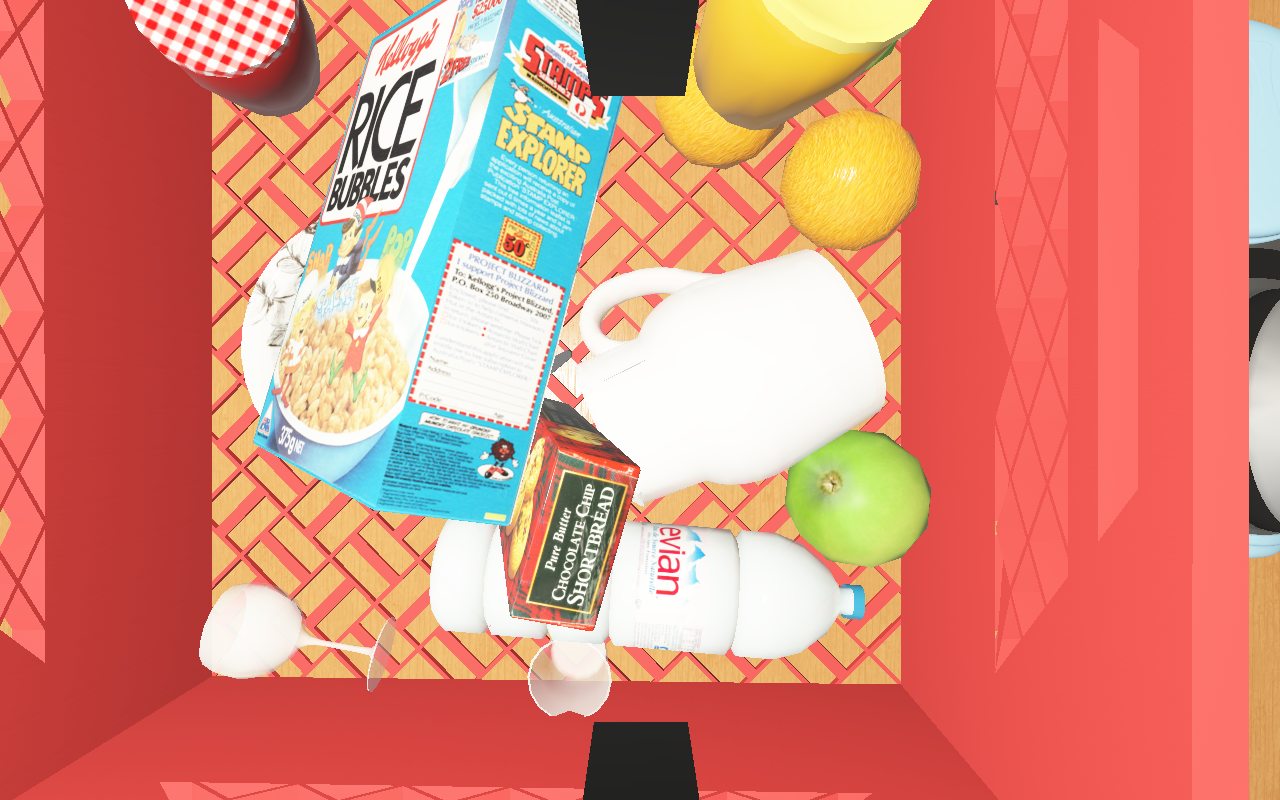
Objects in the scene:
carafe
water bottle
apple
apple
orange
glass
wineglass
cereal box
cereal box
biscuit box